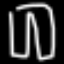
Label: pants